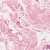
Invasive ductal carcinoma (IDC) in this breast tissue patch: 0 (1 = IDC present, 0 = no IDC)